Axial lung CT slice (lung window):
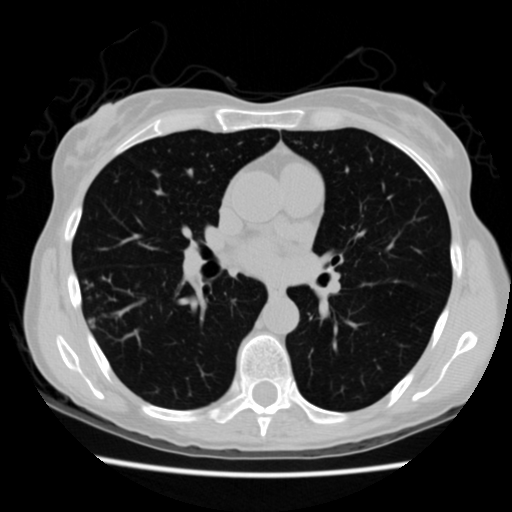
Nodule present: no